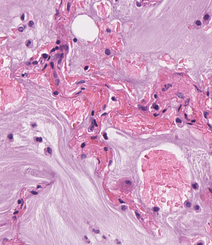
Tumor epithelial tissue: no
Tumor-associated stroma tissue: no
Normal tissue: yes